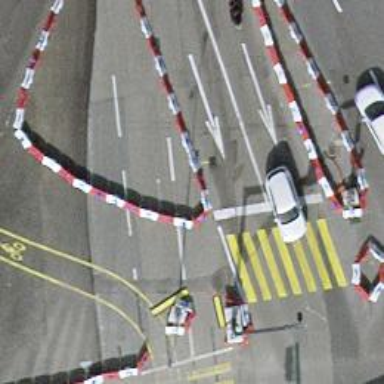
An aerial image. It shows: Road crossing with traffic signals.